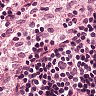
Metastatic tissue present: no